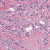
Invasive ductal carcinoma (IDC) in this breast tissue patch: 1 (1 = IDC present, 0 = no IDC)